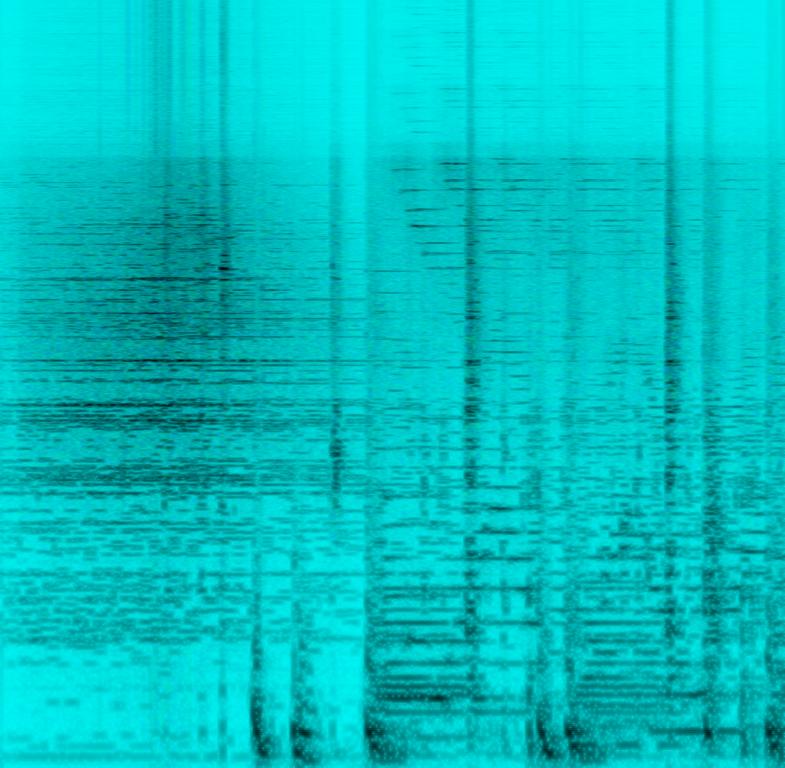
A loud cymbal sound is opening the space for a digital drum playing a simple groove when an e-guitar-like sound comes in and plays a melody on top. This is an amateur recording. This song may be playing in a sensual movie scene.